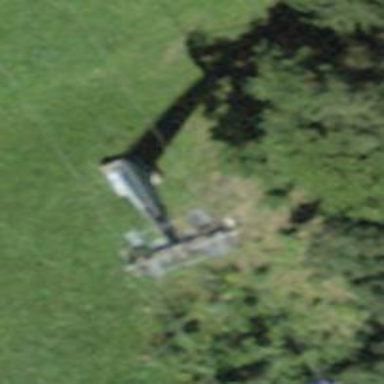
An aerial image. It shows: Pylon for aerialway.